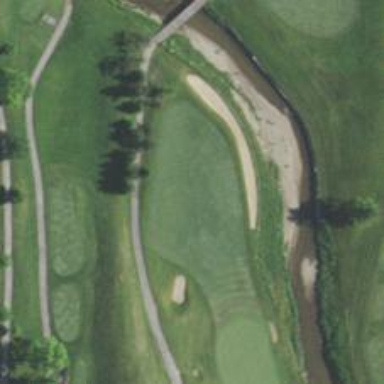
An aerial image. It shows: Golf hole.